Question: How can I change the layout direction of a diagram in Enterprise Architect via C# to get the same result as displayed in the picture:

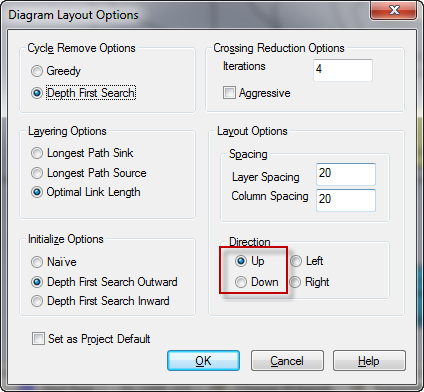
Answer: You need to set 't_diagram.StyleEx' so it contains 'd=<n>;' where '<n>' is
> Up = 0, Down = 1, Left = 2, Right = 3
(see also my <URL>